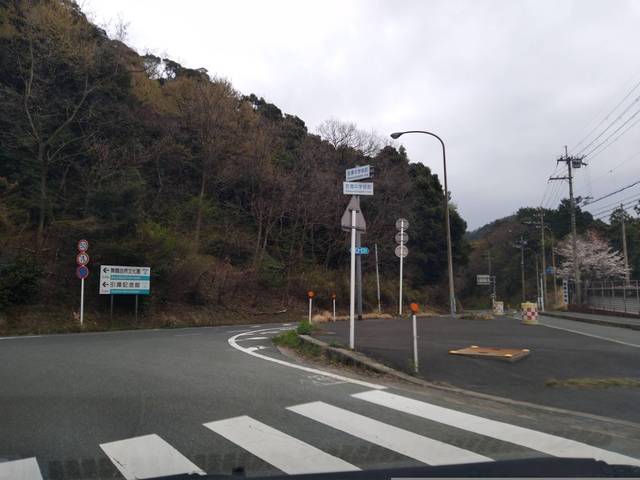
Region: Japan
Coordinates: 35.506, 135.398